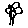
Label: flower